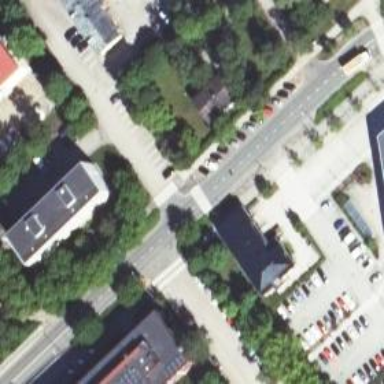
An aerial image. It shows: Uncontrolled zebra crossing on the road.